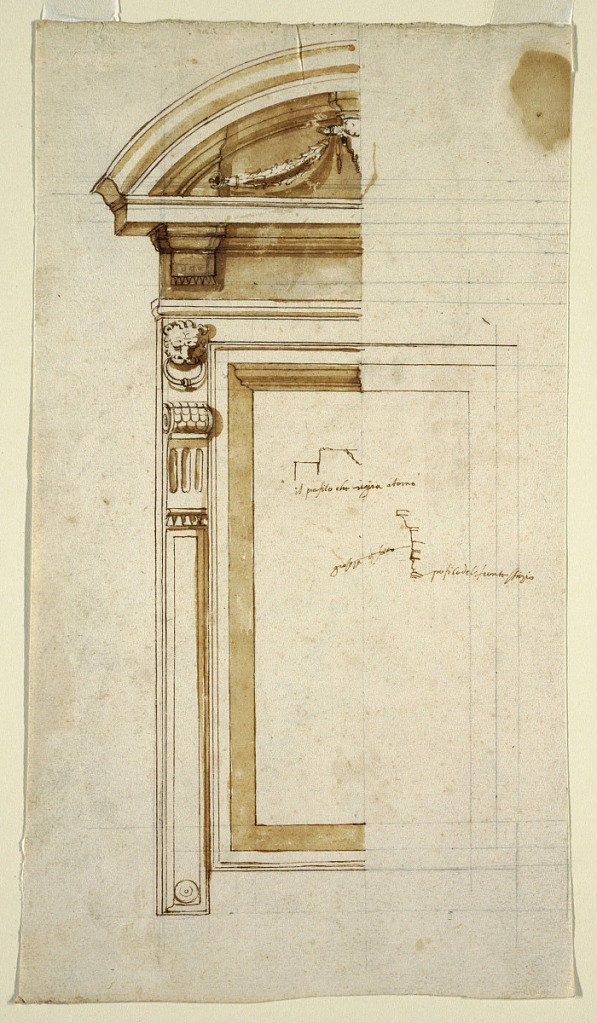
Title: Window for the Palazzo Farnese, Rome
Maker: Michelangelo Buonarroti, Italian, 1475–1564
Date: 1575–1600
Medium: Pen and brown ink, brown wash, black chalk on white laid paper
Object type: Drawing
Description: Vertical format: Left half only. Circular pediment with a central bucranium supporting festoons in the lunette. Between pediment and window frame is an entablature with lateral consoles as support of the pediment. Lion mask & ring in mount in left upper corner of frame. Below it a tenglyph*** with a scroll on top. In center are two sections. On reverse is a sketch of a door or window case and of a console